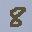
Label: 8